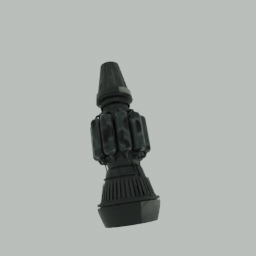
Label: mechanical